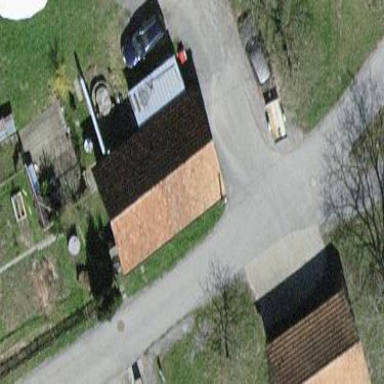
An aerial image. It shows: Shed.